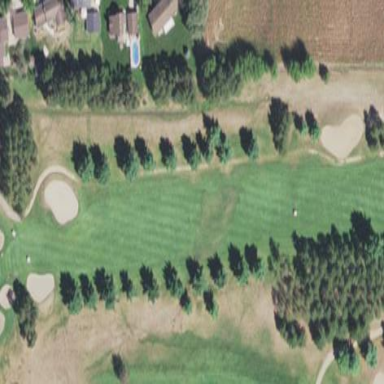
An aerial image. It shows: Grassy area designated as golf fairway.